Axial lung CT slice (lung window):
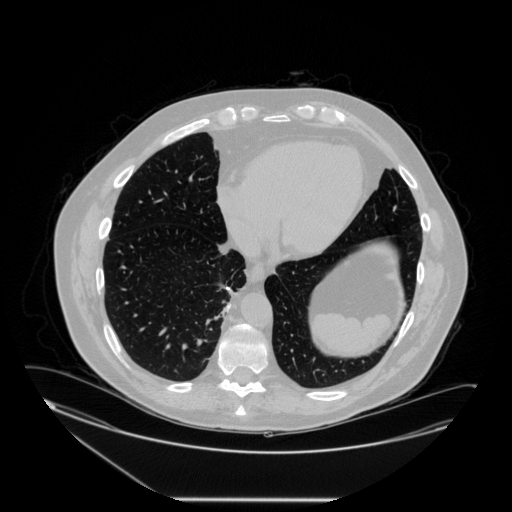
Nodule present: no